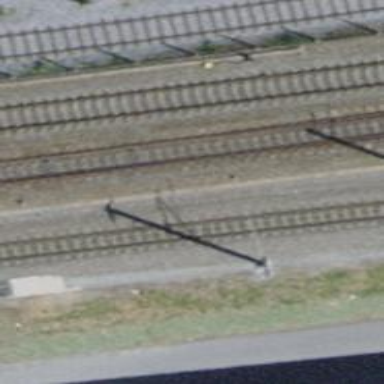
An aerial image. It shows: Single-track electrified railway with contact line.